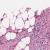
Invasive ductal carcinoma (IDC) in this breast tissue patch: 1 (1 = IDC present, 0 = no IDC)